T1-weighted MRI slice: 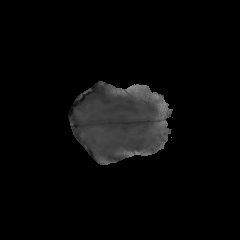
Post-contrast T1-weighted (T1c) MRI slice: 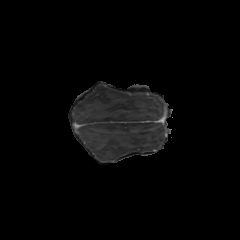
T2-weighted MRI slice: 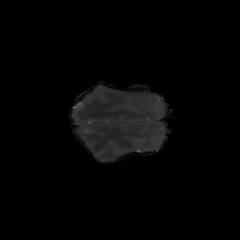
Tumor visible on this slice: no